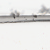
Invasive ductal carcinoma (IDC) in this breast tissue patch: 0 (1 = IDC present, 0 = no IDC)